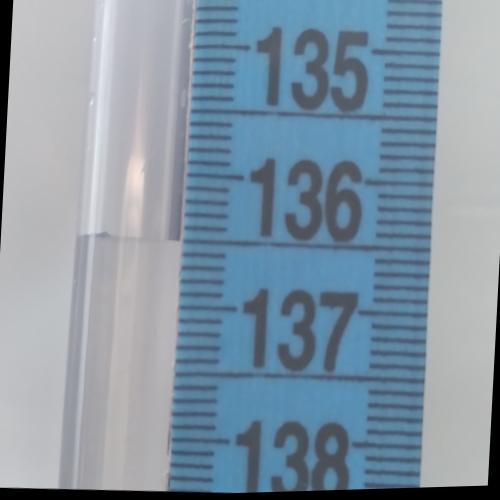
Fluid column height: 136.5 cm